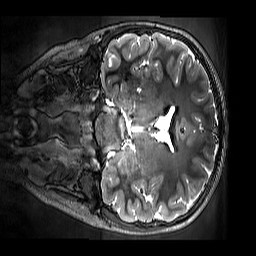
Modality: T2w
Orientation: coronal
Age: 12
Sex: female
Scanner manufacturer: siemens
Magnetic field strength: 3 T
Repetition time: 3.2 s
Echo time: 0.408 s